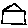
Label: house